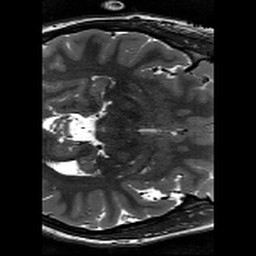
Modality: T2w
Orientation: axial